Question: I am trying to add partitioning on a MySQL database table schema for my database table is as
'''
CREATE TABLE IF NOT EXISTS 'users' (
'id' int(11) unsigned NOT NULL AUTO_INCREMENT,
'user_group_id' tinyint(3) unsigned NOT NULL DEFAULT '2',
'username' varchar(50) NOT NULL,
'email' varchar(80) NOT NULL,
'password' varchar(50) NOT NULL,
'first_name' varchar(25) DEFAULT NULL,
'last_name' varchar(25) DEFAULT NULL,
'gender' enum('m','f','u') NOT NULL DEFAULT 'u' COMMENT 'm=>Male, f=>Female, u=>Unspecified',
'profile_image' varchar(255) DEFAULT NULL,
'reset_key' varchar(50) DEFAULT NULL,
'block' enum('y','n') NOT NULL DEFAULT 'n' COMMENT 'y=>blocked, n=>notblocked',
'created' datetime NOT NULL DEFAULT '0000-00-00 00:00:00',
'modified' timestamp NULL DEFAULT CURRENT_TIMESTAMP,
PRIMARY KEY ('id'),
UNIQUE KEY 'email' ('email'),
UNIQUE KEY 'username' ('username')
) ENGINE=InnoDB DEFAULT CHARSET=latin1 CHECKSUM=1 DELAY_KEY_WRITE=1 ROW_FORMAT=DYNAMIC AUTO_INCREMENT=1 ;
'''
When I run following partitioning query on table
'''
ALTER TABLE users PARTITION BY RANGE(id) (
PARTITION p0 VALUES LESS THAN (200000),
PARTITION p1 VALUES LESS THAN (400000),
PARTITION p2 VALUES LESS THAN (600000),
PARTITION p3 VALUES LESS THAN (800000),
PARTITION p4 VALUES LESS THAN (<PHONE>),
PARTITION p5 VALUES LESS THAN (<PHONE>),
PARTITION p6 VALUES LESS THAN (<PHONE>),
PARTITION p7 VALUES LESS THAN (<PHONE>),
PARTITION p8 VALUES LESS THAN (<PHONE>),
PARTITION p9 VALUES LESS THAN (<PHONE>)
);
'''
it is giving me error message as
'#1503 - A UNIQUE INDEX must include all columns in the table's partitioning function'

I am using
can please anybody tell me what is error in my query?
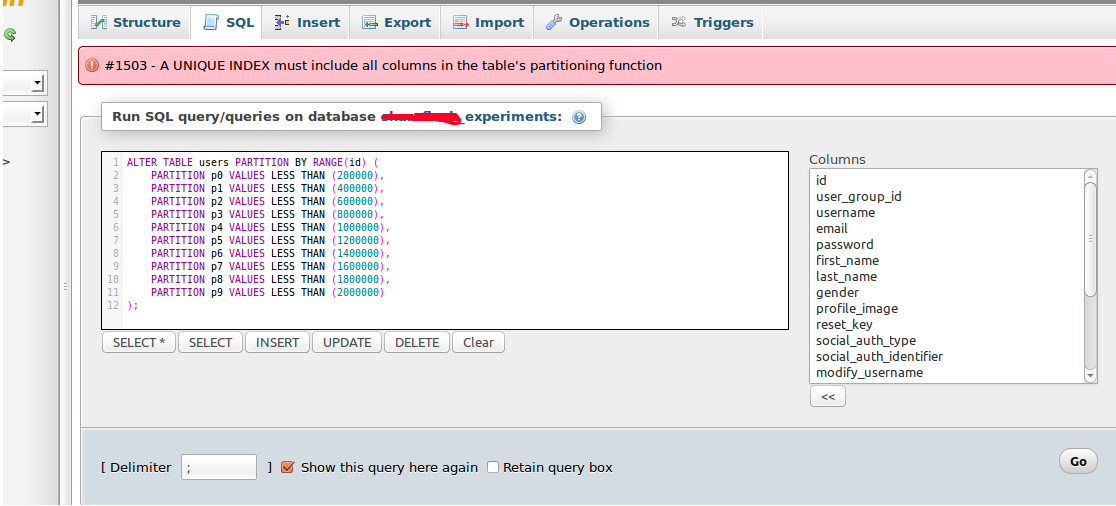
Answer: after changing indexing on table it is working
'''
CREATE TABLE IF NOT EXISTS 'users' (
'id' int(11) unsigned NOT NULL AUTO_INCREMENT,
'user_group_id' tinyint(3) unsigned NOT NULL DEFAULT '2',
'username' varchar(50) NOT NULL,
'email' varchar(80) NOT NULL,
'password' varchar(50) NOT NULL,
'first_name' varchar(25) DEFAULT NULL,
'last_name' varchar(25) DEFAULT NULL,
'gender' enum('m','f','u') NOT NULL DEFAULT 'u' COMMENT 'm=>Male, f=>Female, u=>Unspecified',
'profile_image' varchar(255) DEFAULT NULL,
'reset_key' varchar(50) DEFAULT NULL,
'modify_username' enum('0','1') DEFAULT '0',
'block' enum('y','n') NOT NULL DEFAULT 'n' COMMENT 'y=>blocked, n=>notblocked',
'status' enum('0','1') DEFAULT '0',
'created' datetime NOT NULL DEFAULT '0000-00-00 00:00:00',
'modified' timestamp NULL DEFAULT CURRENT_TIMESTAMP,
PRIMARY KEY ('id'),
UNIQUE KEY 'id_username_email' ('id','username','email'),
KEY 'username' ('username')
KEY 'email' ('email')
) ENGINE=InnoDB DEFAULT CHARSET=latin1 CHECKSUM=1 DELAY_KEY_WRITE=1 ROW_FORMAT=DYNAMIC
'''